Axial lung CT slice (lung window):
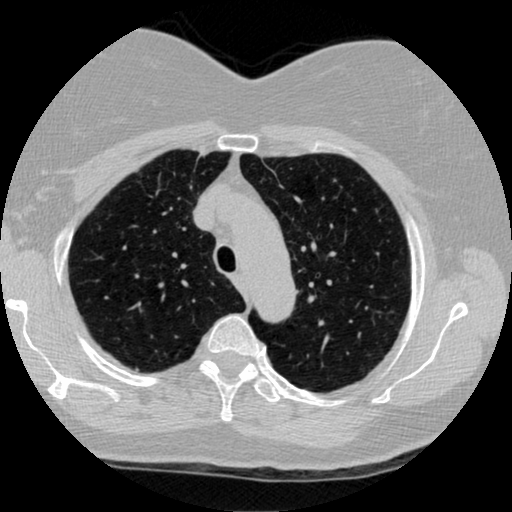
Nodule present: no